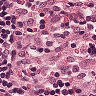
Metastatic tissue present: no